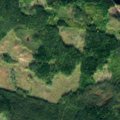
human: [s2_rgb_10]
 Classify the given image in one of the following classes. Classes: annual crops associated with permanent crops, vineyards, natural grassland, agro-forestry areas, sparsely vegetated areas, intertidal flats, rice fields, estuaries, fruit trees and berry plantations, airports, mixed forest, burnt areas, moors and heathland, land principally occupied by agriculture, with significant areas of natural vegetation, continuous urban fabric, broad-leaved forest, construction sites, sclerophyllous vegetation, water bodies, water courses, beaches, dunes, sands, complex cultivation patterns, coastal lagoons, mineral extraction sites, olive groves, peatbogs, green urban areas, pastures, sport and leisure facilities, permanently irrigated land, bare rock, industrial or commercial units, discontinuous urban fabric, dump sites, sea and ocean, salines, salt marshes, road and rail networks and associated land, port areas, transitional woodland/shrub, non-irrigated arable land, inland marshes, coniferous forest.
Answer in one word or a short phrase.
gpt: coniferous forest, transitional woodland/shrub, water bodies